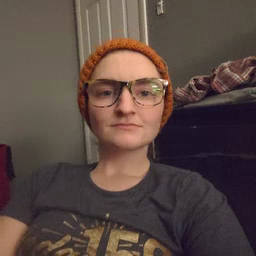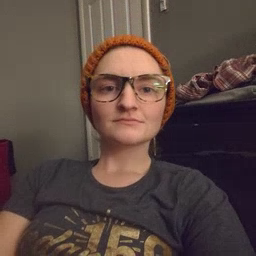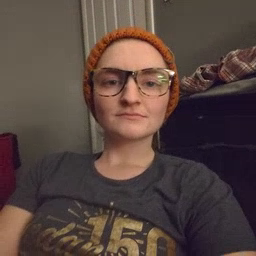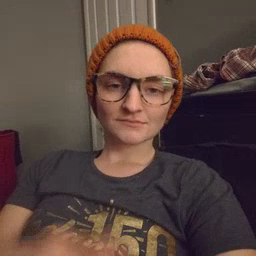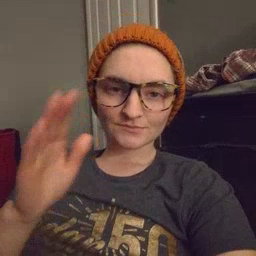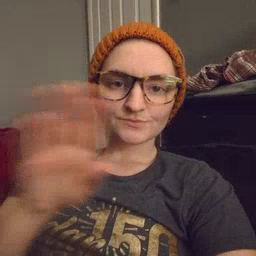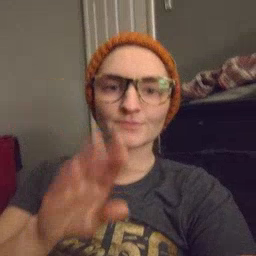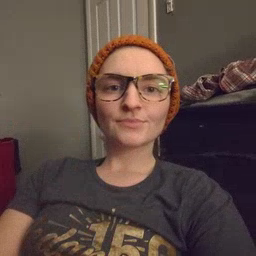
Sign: close